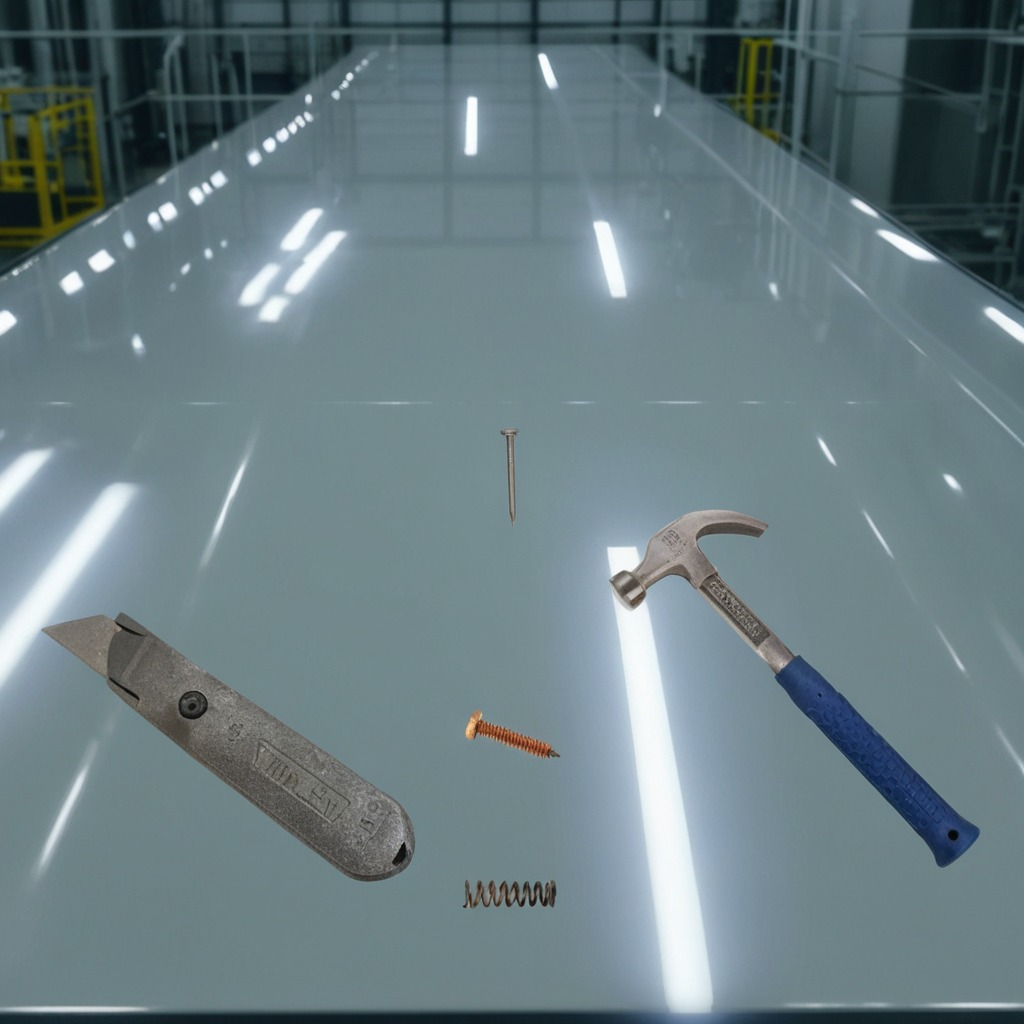
A coiled metal spring is lying on a high-gloss table in a ship maintenance bay industrial lighting.